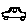
Label: car